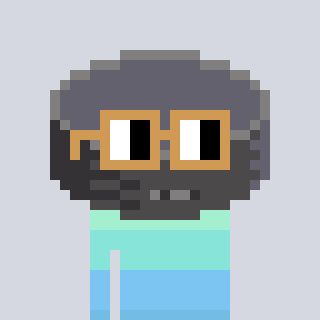
a pixel art character with square brown glasses, a hockey puck-shaped head and a orange-colored body on a cool background